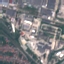
Land use / land cover class: Industrial